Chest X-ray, PA view. Patient: 46 years old, sex M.
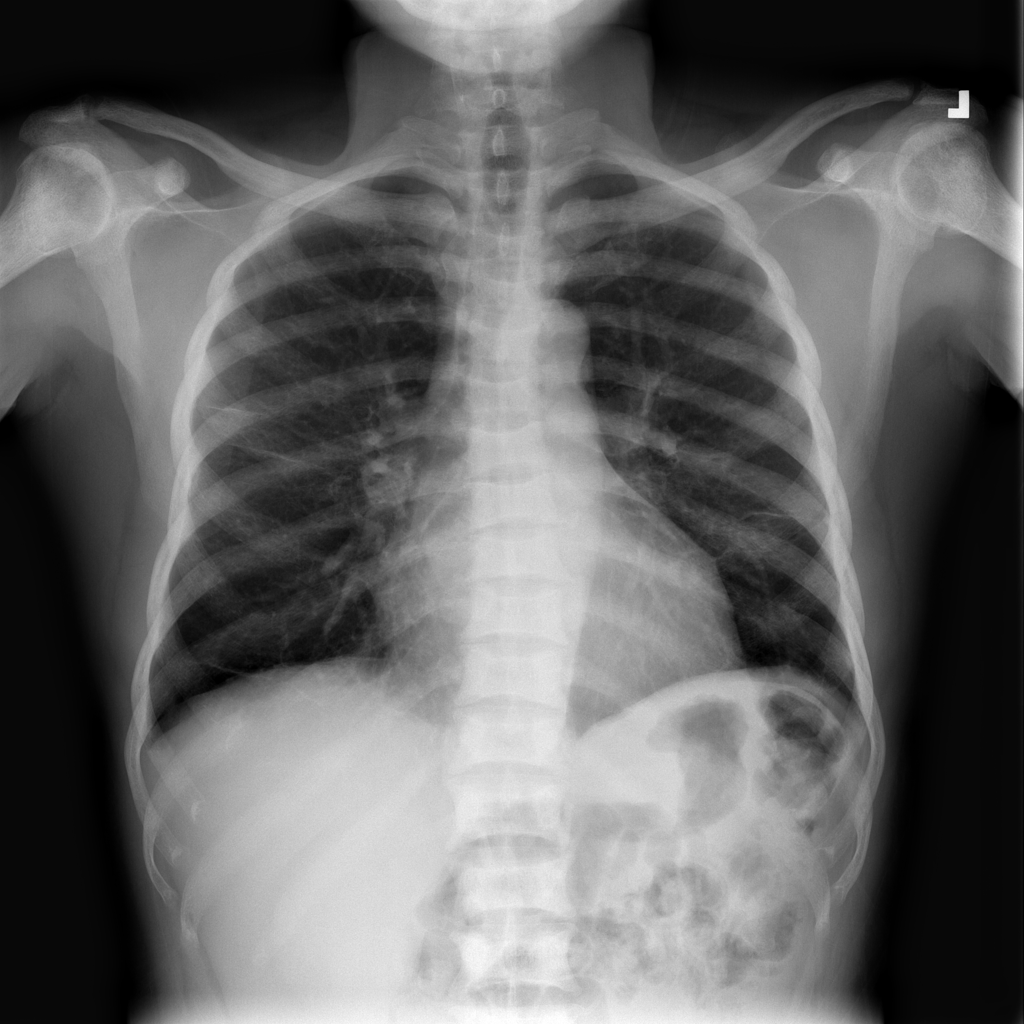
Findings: Atelectasis, Cardiomegaly, Infiltration